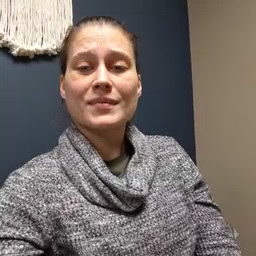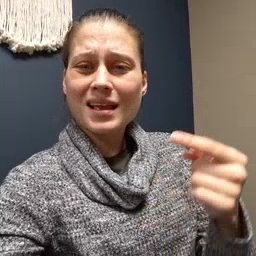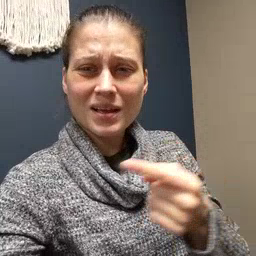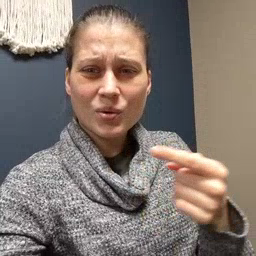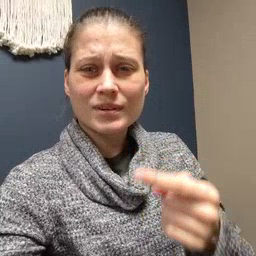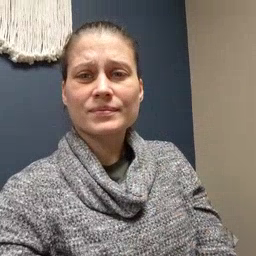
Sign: owie